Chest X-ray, PA view. Patient: 36 years old, sex F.
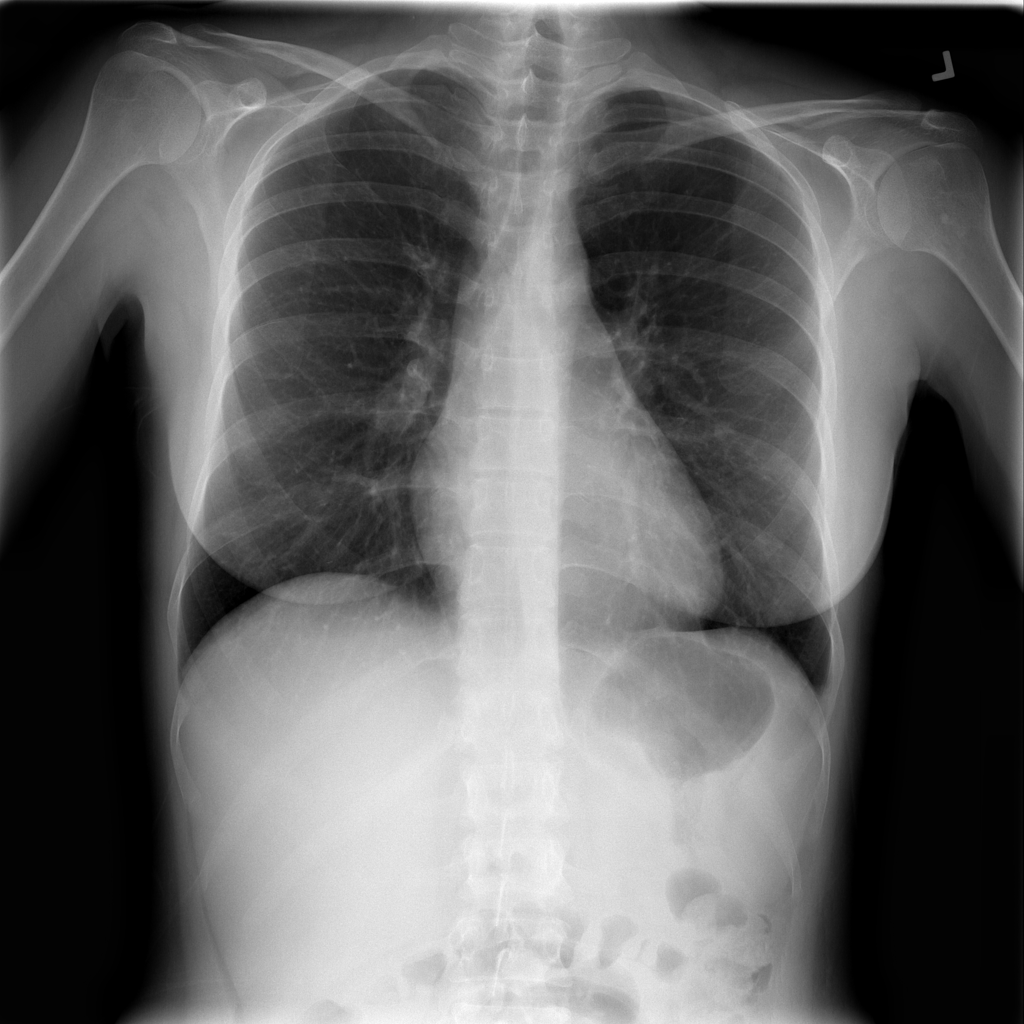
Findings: No Finding